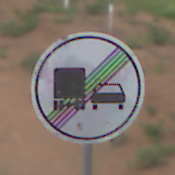
Verkehrszeichen: EndeUeberholverbotKraftfahrzeuge
Umgebung: Outdoor, Nature
Tageszeit: SunriseSunset
Wetter: PartlyCloudy
Licht: Natural
Jahreszeit: NotSpecified
Kontrast: LowContrast